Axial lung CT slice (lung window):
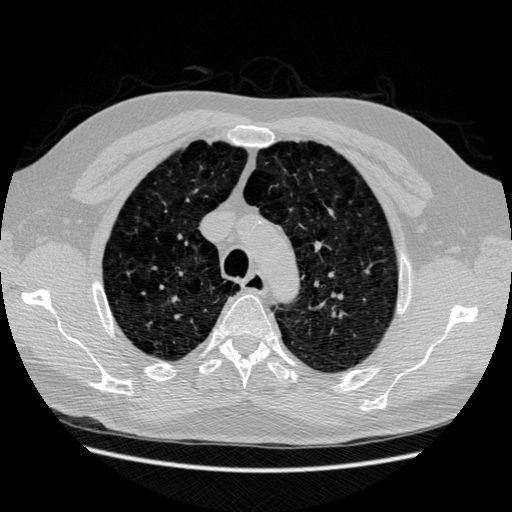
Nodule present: no